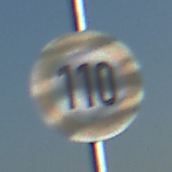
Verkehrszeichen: Geschwindigkeit110
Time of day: MorningAfternoon
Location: Outdoor (Nature)
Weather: Clear
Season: NotSpecified
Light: Natural